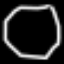
Label: octagon